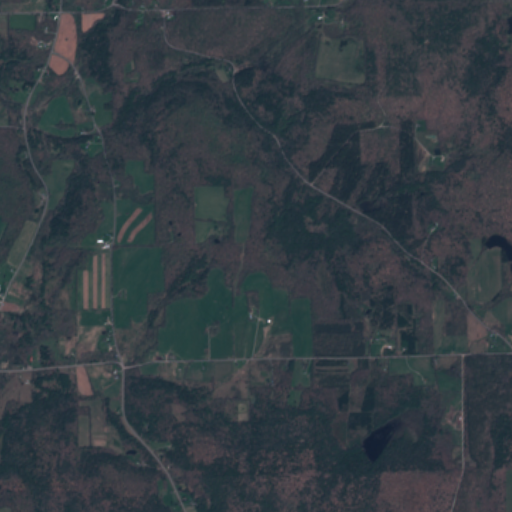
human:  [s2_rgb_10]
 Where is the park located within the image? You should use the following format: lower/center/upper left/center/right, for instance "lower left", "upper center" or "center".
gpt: The park is located in the upper left of the image.
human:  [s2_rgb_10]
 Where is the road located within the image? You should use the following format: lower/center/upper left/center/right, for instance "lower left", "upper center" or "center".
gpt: There is no road in the image.